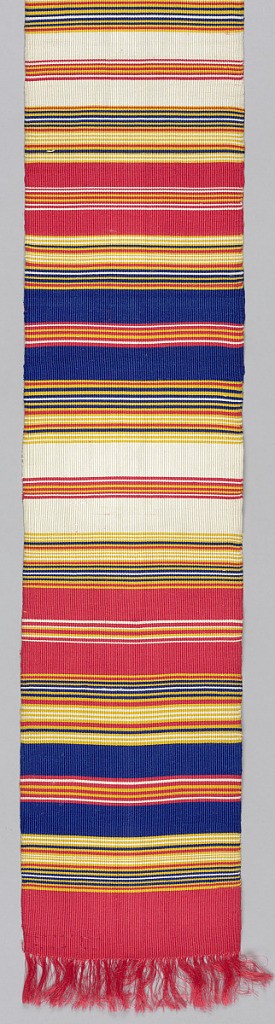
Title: Sash
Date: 19th century
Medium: silk Technique:
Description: Fringed red sash has thick and thin horizontal stripes of red, blue, white, and yellow.